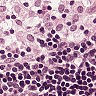
Metastatic tissue present: no